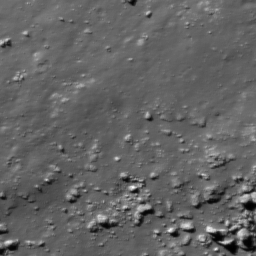
Host type: background_regolith
Lunar coordinates: latitude nan, longitude nan